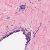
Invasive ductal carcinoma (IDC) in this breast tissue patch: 0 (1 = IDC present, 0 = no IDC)